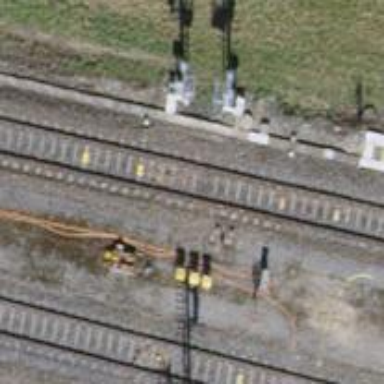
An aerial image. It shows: Railway signal.